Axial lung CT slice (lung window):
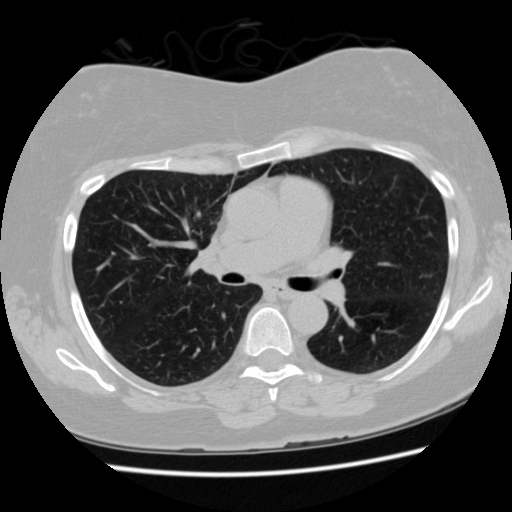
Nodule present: no